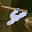
Label: 4